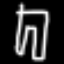
Label: pants